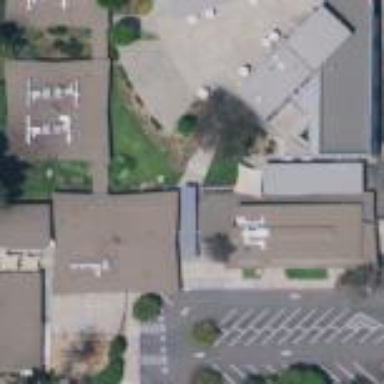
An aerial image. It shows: Educational building.